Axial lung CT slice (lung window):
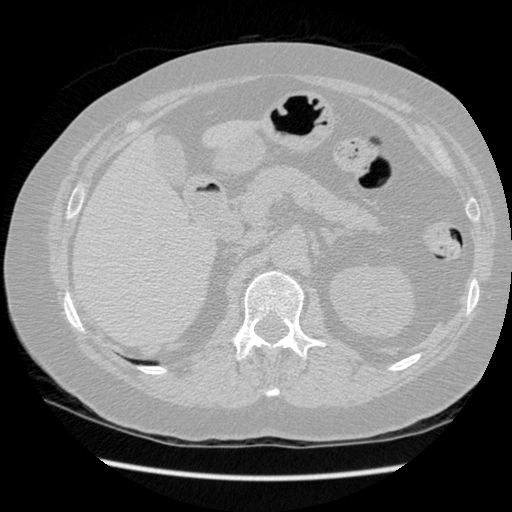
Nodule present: no